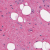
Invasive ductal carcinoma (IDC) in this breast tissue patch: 0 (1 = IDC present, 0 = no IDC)